Question: I'm trying to create an interactive calendar. I've added a neat CSS Card Flip animation <URL> to flip a calendar date and display more information on the back of the card.
Problem if you hover your mouse over the dates, for some reason there is a small, highlighted white bar at the top of the box. I can't seem to figure out how to fix it (red arrow in the image below indicates the problem).

Here is a CodePen and HTML illustrating the problem. I'm not sure what part of the CSS code is causing the problem.
<URL>
'''
<div class="col-lg-2 col-md-4 col-xs-6 thumb flip-container">
<div class="thumbnail flipper">
<div class="day front"><h2>1</h2></div>
<div class="activity back">
<p>Afternoon Activity</p>
<p>Evening Activity</p>
</div>
</div>
</div>
'''
Any suggestions?
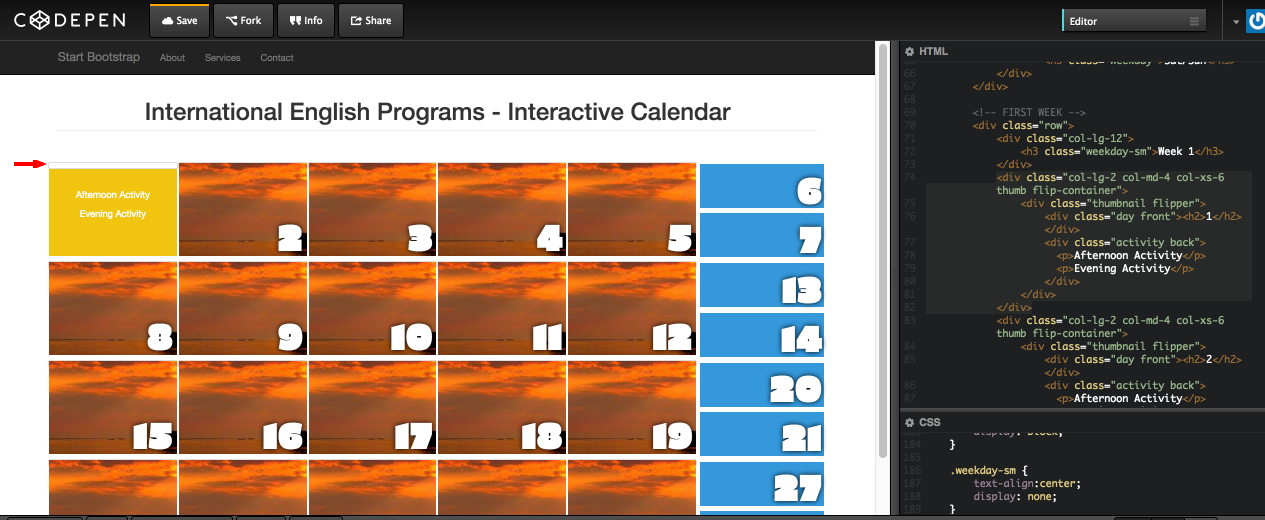
Answer: Using <URL> appears to help.
'''
/* flip the pane when hovered */
.flip-container:hover .flipper, .flip-container.hover .flipper {
transform: rotateY(180deg);
-webkit-backface-visibility: hidden;
}
'''
via <URL>
Another solution, involves moving the elements that are causing the flickering. See <URL>.